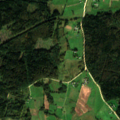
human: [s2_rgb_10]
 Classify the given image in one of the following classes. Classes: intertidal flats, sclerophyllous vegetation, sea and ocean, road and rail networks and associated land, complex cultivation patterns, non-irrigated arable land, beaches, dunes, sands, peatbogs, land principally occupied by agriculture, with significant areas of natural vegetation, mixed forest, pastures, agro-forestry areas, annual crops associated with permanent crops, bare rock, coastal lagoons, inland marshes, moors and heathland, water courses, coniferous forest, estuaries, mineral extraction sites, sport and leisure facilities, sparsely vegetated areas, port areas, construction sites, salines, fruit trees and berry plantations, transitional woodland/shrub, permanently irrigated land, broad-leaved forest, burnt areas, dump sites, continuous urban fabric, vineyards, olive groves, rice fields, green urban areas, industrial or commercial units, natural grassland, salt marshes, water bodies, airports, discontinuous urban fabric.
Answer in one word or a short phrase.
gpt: pastures, complex cultivation patterns, land principally occupied by agriculture, with significant areas of natural vegetation, mixed forest